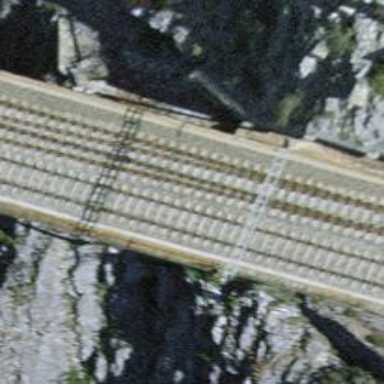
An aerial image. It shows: Railway bridge with electrified tracks and single contact line.